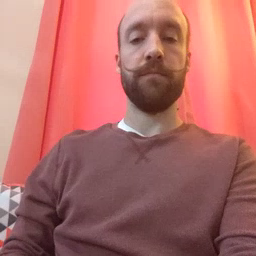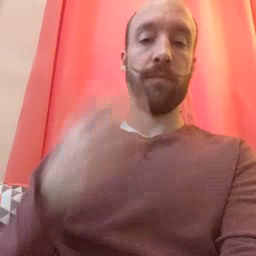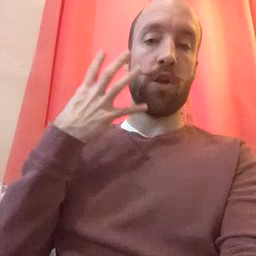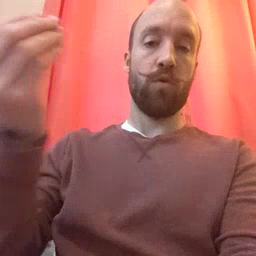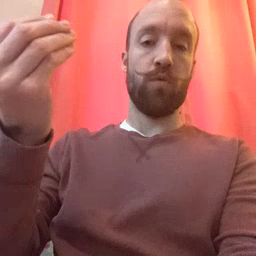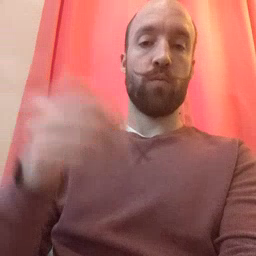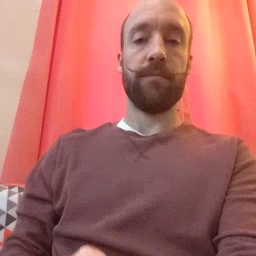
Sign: go